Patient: sex F, age 61
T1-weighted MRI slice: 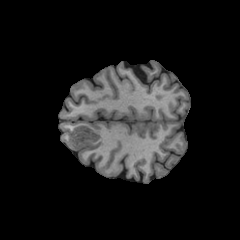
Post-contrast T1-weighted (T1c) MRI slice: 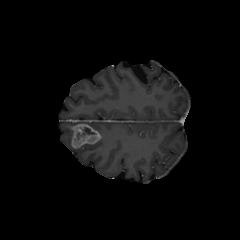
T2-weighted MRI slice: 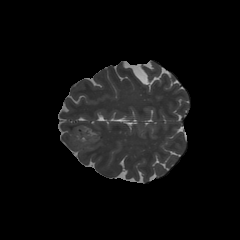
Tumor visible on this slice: yes
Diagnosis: Glioblastoma, IDH-wildtype
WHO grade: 4